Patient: sex M, age 65
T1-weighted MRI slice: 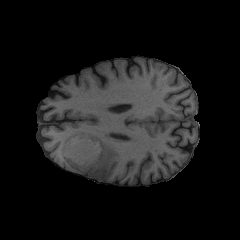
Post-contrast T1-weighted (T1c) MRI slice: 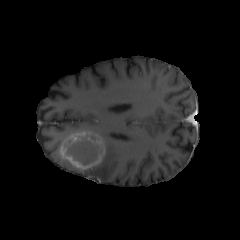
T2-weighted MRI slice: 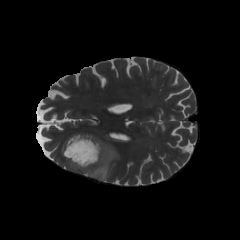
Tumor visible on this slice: yes
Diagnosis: Glioblastoma, IDH-wildtype
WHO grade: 4